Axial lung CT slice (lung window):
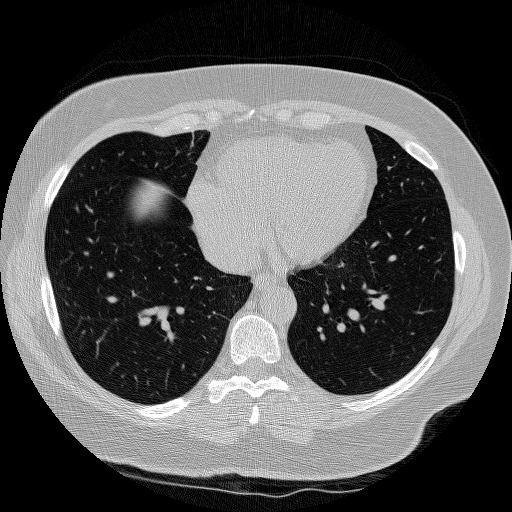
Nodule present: no